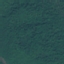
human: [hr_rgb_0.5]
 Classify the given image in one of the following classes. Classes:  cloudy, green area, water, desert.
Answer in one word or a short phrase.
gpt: green area